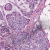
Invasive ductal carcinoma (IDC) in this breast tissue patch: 1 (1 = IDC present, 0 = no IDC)